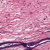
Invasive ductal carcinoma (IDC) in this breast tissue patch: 0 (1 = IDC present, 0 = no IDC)